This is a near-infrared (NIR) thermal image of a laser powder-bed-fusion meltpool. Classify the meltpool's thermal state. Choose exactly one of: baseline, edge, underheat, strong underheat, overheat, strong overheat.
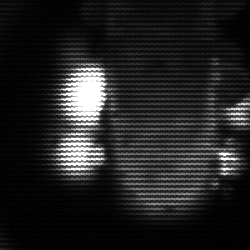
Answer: strong underheat